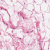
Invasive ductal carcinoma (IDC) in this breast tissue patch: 0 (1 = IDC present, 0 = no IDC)